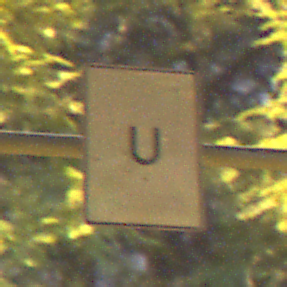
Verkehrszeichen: AnkuendigungOderFortsetzungUmleitungOhnePfeilsymbol
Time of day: Night
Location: Outdoor (Suburban)
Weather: PartlyCloudy
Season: NotSpecified
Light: Artificial